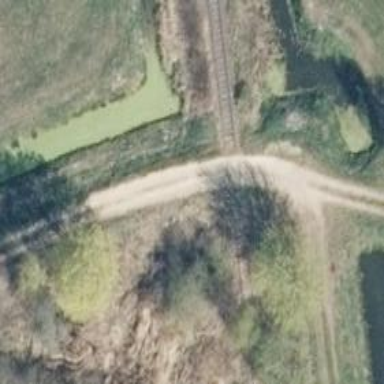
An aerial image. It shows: Abandoned railway.